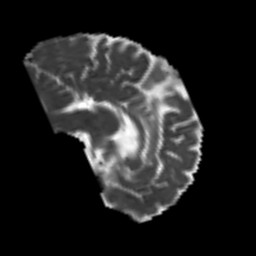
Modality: MD
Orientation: sagittal
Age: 50
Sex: male
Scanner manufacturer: siemens
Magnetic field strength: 3 T
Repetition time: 4.987 s
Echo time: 0.0792 s